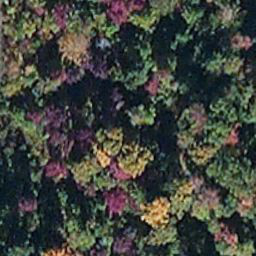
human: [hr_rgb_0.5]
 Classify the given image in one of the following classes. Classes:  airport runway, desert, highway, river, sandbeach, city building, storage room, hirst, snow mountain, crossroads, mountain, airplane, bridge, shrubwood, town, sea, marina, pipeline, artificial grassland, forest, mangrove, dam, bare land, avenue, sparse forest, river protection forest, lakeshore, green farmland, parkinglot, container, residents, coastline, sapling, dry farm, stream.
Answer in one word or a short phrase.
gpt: mangrove